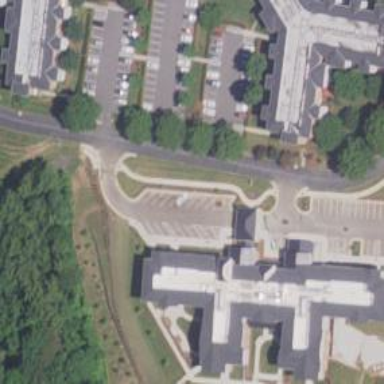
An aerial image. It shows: Residential building designated as nursing home.